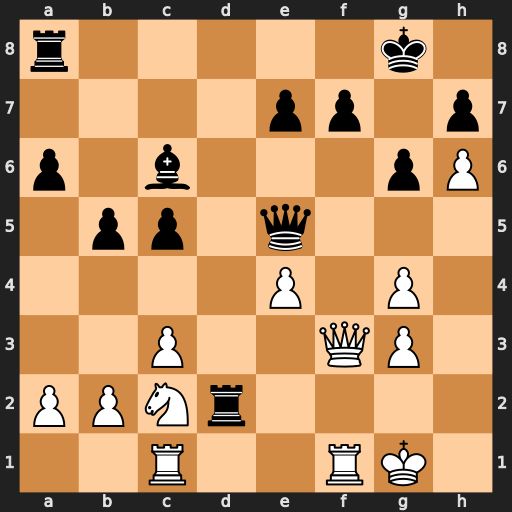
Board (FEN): r5k1/4pp1p/p1b3pP/1pp1q3/4P1P1/2P2QP1/PPNr4/2R2RK1
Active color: w
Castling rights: -
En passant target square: -
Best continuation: Qxf7+ Kh8 Qf8+ Rxf8 Rxf8#